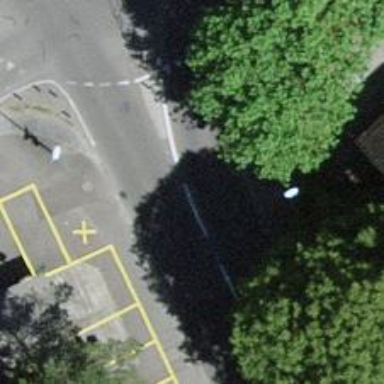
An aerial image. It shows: Uncontrolled zebra crossing on the road.